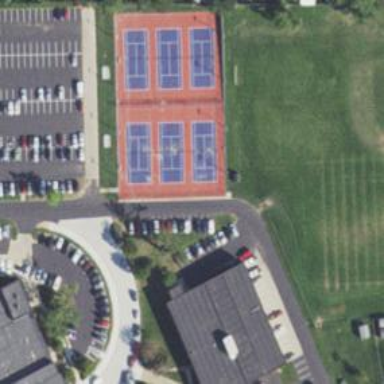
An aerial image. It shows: Sports center with tennis court surrounded by fence.